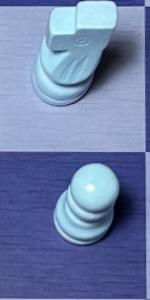
Label: Pawn_White